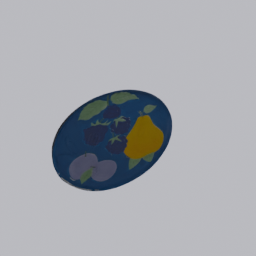
Label: decoration